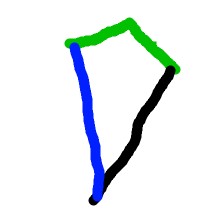
Shape: kite